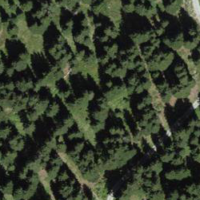
EUNIS habitat code: 43
Species observed at this site:
Campanula barbata